Question: I have a grouped pin that I want to zoom in on. Of course I know the coords of the pin, and have it's view rect. I just want to zoom the map to just the right region so that the cluster fully expands showing all pins (). What's a good way of doing this?
In my setup the cluster pin will automatically be expanded into individual pins when the zoom level increases so I'm good there. What I need to know is how to set the MapView to a new region based on the frame and coords of the cluster pin.

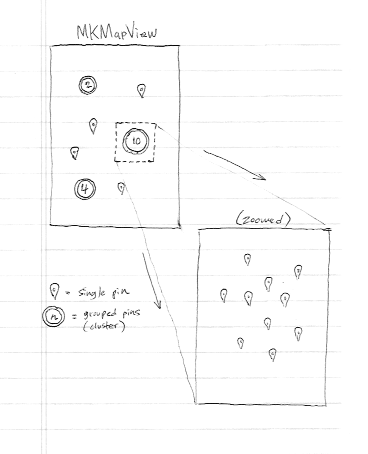
Answer: Start by removing the group pin
'''
[mapView removeAnnotation:groupAnnotation];
'''
Then add the pins in the cluster
'''
[mapView addAnnotations:clusterAnnotations];
'''
Then determine the region to zoom to
'''
CLLocationDegrees minLat = 90;
CLLocationDegrees maxLat = -90;
CLLocationDegress minLong = 180;
CLLocationDegrees maxLong = -180
[clusterAnnotations enumerateUsingBlock:^(id<MKAnnotation> annotation, NSUInteger idx, BOOL *stop) {
CLLocationCoordinate2D coordinate = annotation.coordinate;
minLat = MIN(minLat, coordinate.latitude);
maxLat = MAX(maxLat, coordinate.latitude);
minLong = MIN(minLong, coordinate.longitude);
maxLong = MAX(maxLong, coordinate.longitude);
}
CLLocationCoordinate2D center = CLLocationCoordinate2DMake((minLat + maxLat)/2.f, (minLong + maxLong)/2.f);
MKCoordinateSpan span = MKCoordinateSpanMake((maxLat - minLat)*1.25, (maxLong - minLong)*1.25); //1.25 is for padding
MKCoordinateRegion region = MKCoordinateRegionMake(center, span);
[mapView setRegion:[mapView regionThatFits:region] animated:YES];
'''